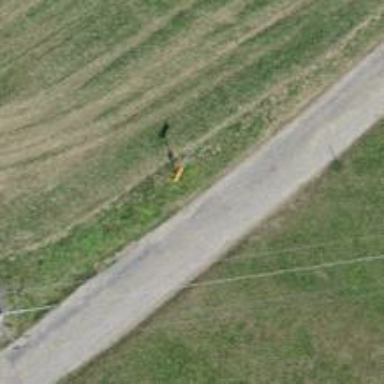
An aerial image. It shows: Aerial marker on support pole.